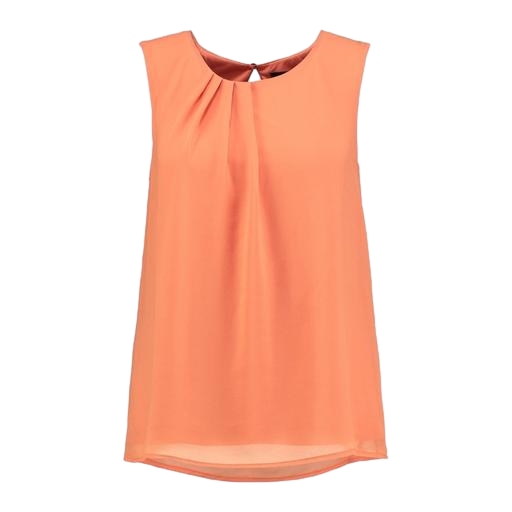
polly pleat-front top, sleeveless and dark peach color, coral sleeveless design, white background